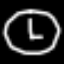
Label: clock